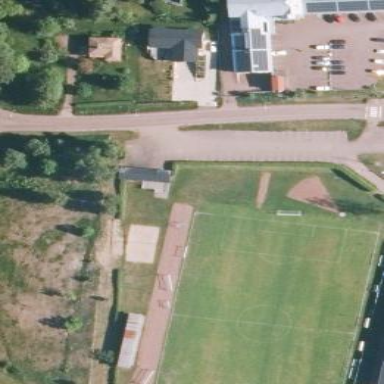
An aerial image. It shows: Soccer pitch with grass surface for leisure and sports.